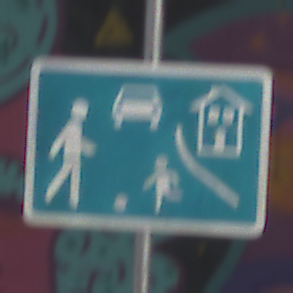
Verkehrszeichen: BeginnVerkehrsberuhigterBereich
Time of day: Midday
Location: Roofed (Special)
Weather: Overcast
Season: NotSpecified
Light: Natural